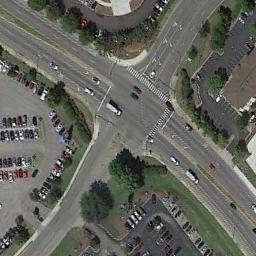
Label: intersection